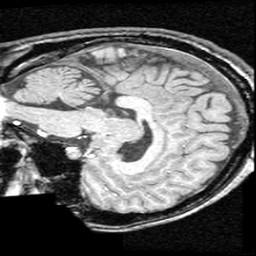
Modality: T1w
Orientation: sagittal
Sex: female
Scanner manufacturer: ge
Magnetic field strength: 1.5 T
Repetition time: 21 s
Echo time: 0.008 s